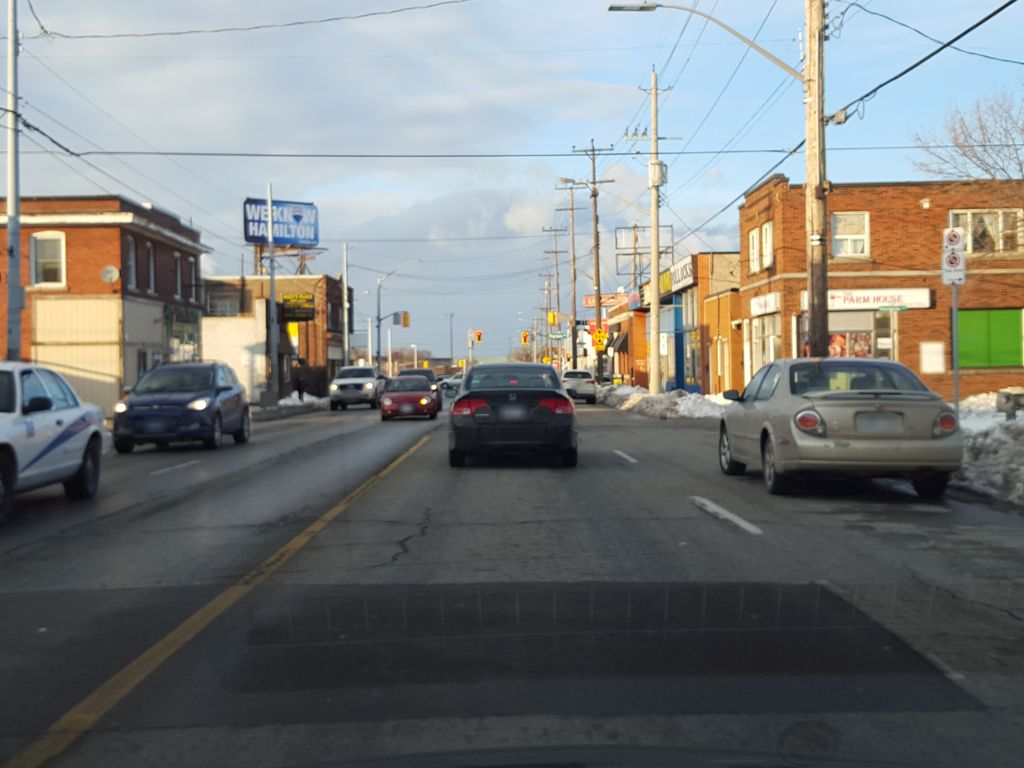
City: hamilton